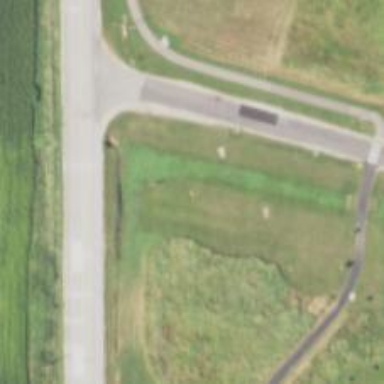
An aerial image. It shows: Disc golf hole.